Question: I have IntelliJ Idea v 10.5.4 ultimate edition, when trying to configure Websphere, this is the error I see and even if I give the right Websphere Home path, it does not proceed further. Can someone please help.

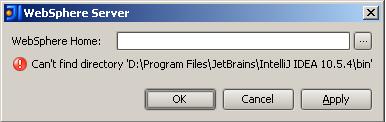
Answer: It's a <URL> in 10.5.3 and 10.5.4 versions. You can fix it by downloading the 'webSphereIntegration.zip' file linked to the issue above and unpacking it over the broken version in 'IDEA_HOME\plugins' directory.